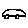
Label: car